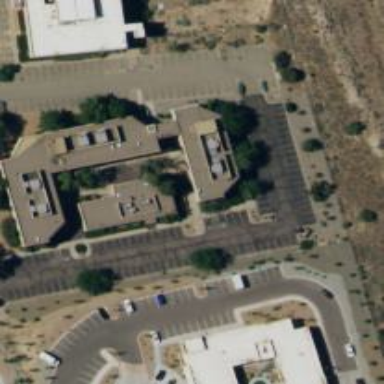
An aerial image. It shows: Government office.